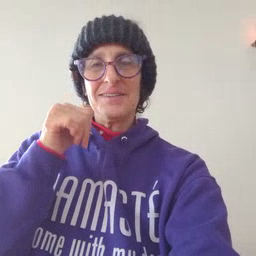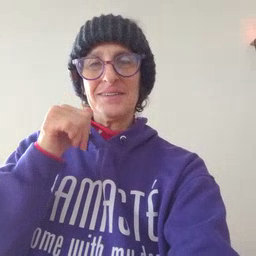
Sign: yesterday